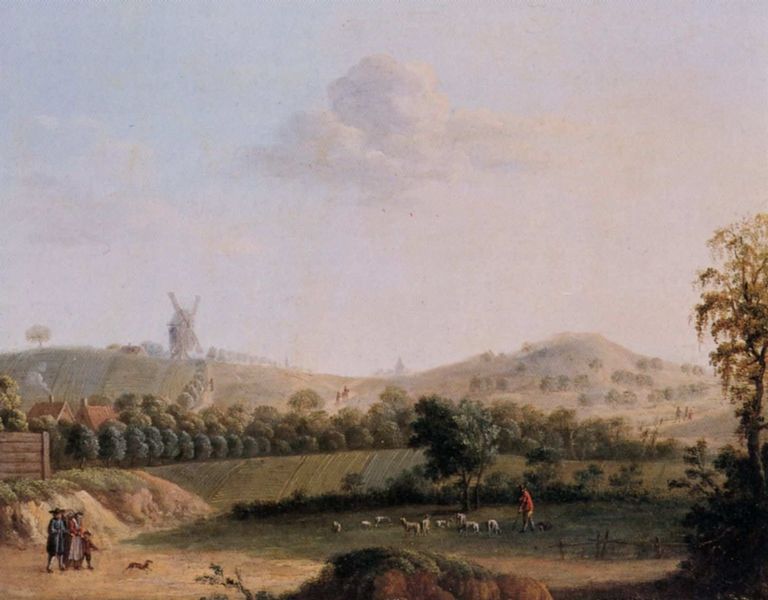
Titel: Berlin, Upstall unterhalb der Tempelhofer Berge
Künstler: Friedrich Wilhelm Schaub
Standort: Berlin
Institution: Berlin Museum
Schlagwörter: baum, berg, blau, felsen, gemälde, himmel, laub, mann, schatten, weiß, wolken, bäume, fluss, grün, landschaft, menschen, stadt, braun, frau, grau, hut, licht, männer, vordergrund, dach, gras, haus, hund, rasen, rot, tiere, wiese, wolke, zaun, leute, wand, mensch, stein, holland, deich, erde, feld, felder, horizont, häuser, hügel, mühle, weide, windmühle, büsche, gatter, rauch, wege, windrad, land, familie, kind, paar, pflanzen, wald, bauern, kamin, schornstein, stab, abhang, acker, getreide, heu, berge, fels, hang, dorf, giebel, mauer, allee, dunst, lila, herde, hüge, hof, latten, zäune, figuren, staffage, bretter, junge, bauer, panorama, schaf, weiden, spaziergang, wolkig, sonntag, siedlung, landwirtschaft, spaziergänger, schafe, hirte, schäfer, rennaissance, alleee, ziegen, dort, schonstein, wiede, hüter, dunstig, hirtenszene, wälle, nutztiere, möhle, niderländer, scvhafe, 16. jahrhundert, 17. jahrhundert, gäume